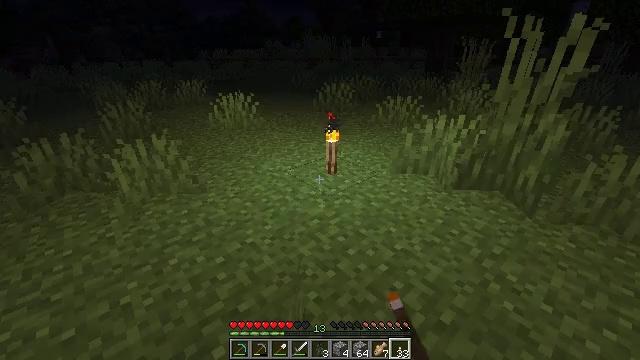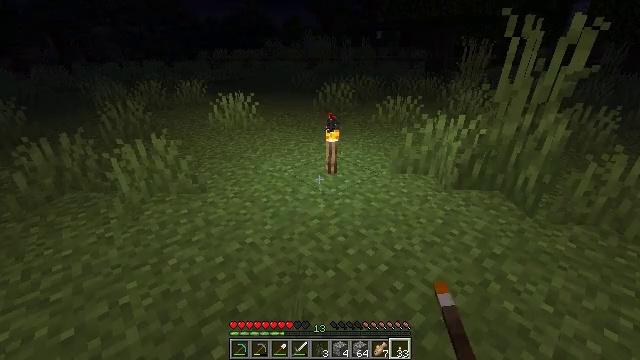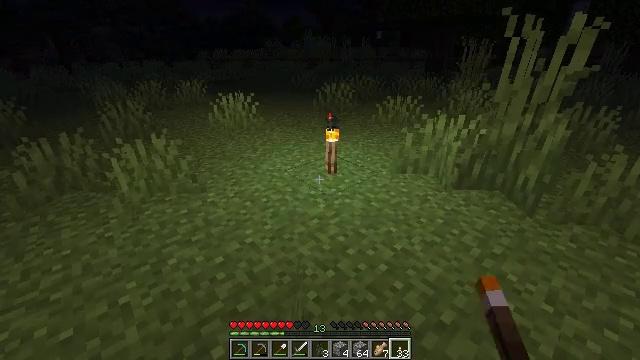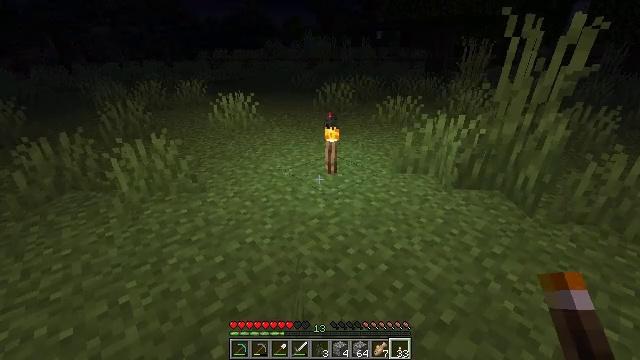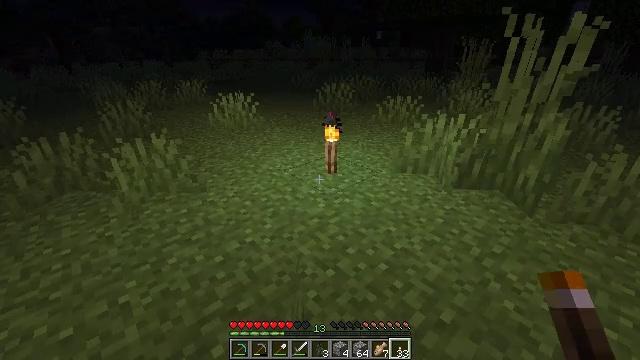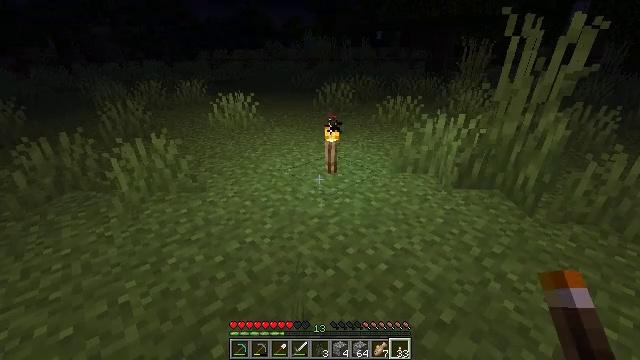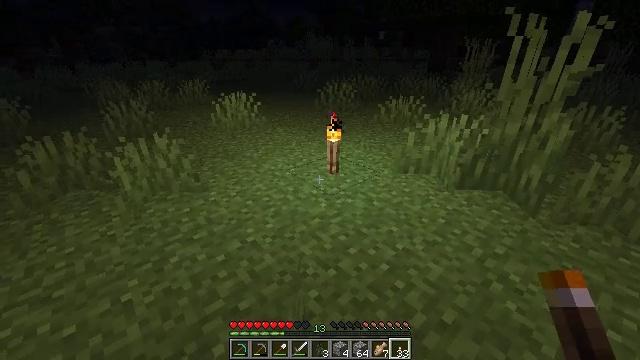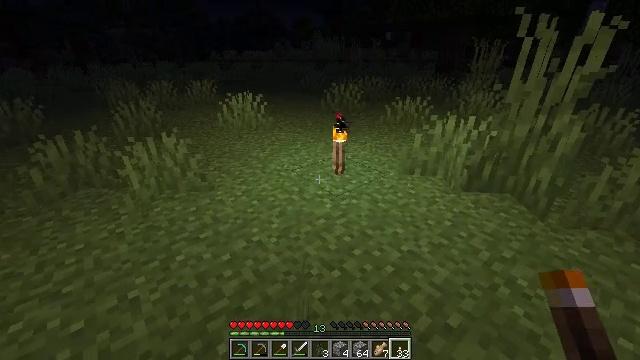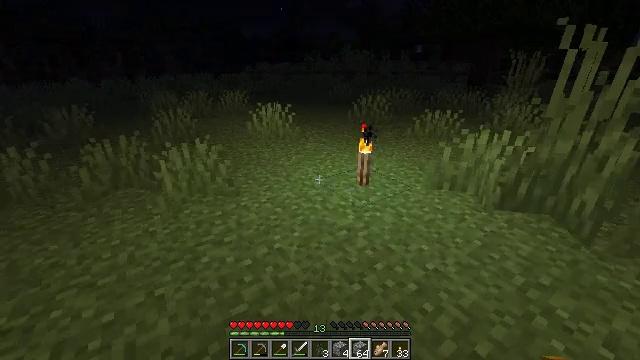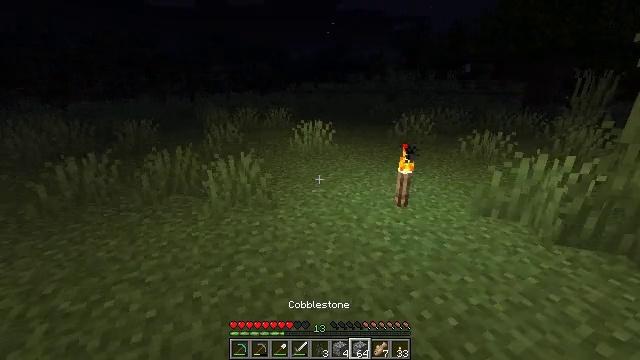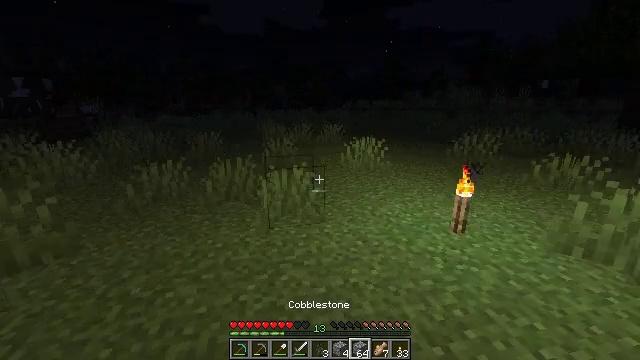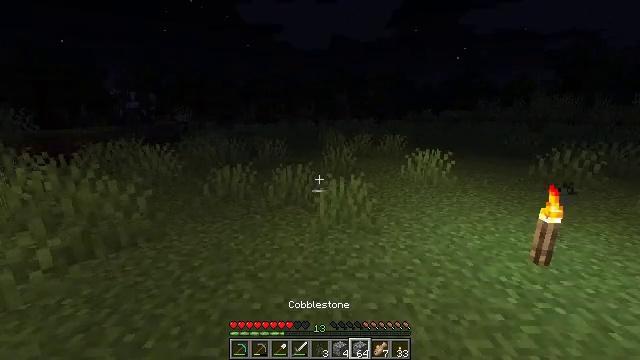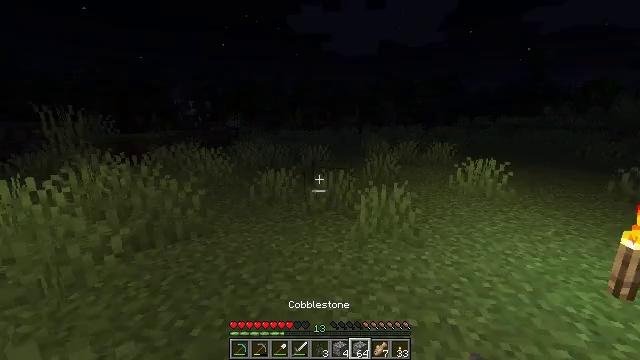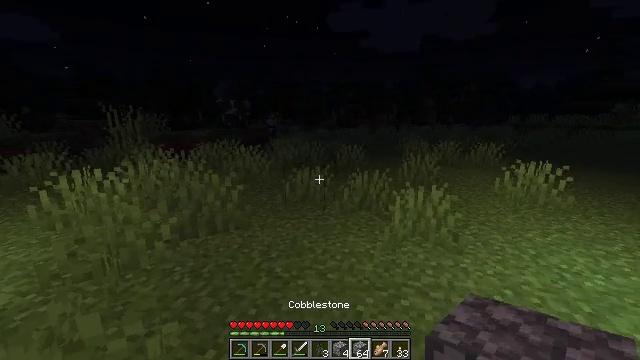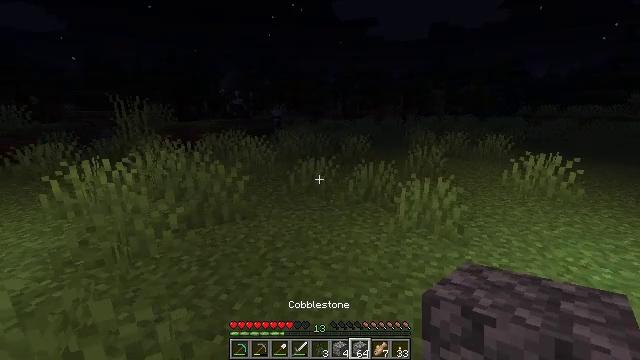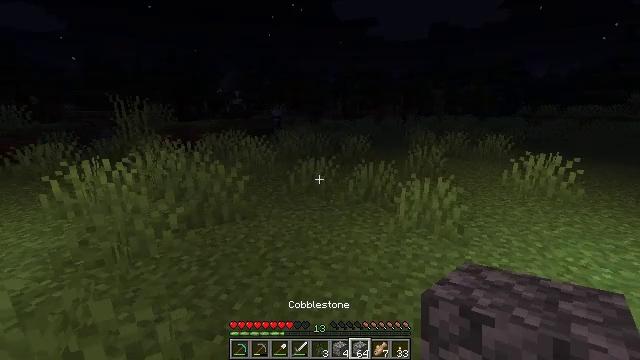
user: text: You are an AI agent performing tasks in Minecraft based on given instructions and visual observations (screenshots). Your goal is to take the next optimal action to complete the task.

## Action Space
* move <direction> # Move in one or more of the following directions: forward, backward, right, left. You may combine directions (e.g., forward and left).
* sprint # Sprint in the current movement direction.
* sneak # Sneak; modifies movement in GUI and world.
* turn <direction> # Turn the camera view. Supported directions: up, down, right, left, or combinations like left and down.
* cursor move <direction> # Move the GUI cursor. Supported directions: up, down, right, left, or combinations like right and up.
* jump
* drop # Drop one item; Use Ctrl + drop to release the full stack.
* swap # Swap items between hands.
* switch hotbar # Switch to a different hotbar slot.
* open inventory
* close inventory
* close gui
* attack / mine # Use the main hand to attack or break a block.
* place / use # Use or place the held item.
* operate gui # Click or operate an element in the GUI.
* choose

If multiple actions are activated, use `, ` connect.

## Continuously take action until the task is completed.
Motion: motion action
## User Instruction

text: Drop a crafting table.
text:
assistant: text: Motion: no_op
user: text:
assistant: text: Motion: no_op
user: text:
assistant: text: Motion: no_op
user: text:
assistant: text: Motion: no_op
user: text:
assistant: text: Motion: no_op
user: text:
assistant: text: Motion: no_op
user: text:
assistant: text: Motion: turn left
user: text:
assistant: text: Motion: turn left and up, switch to hotbar 7
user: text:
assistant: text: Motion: turn left and up, switch to hotbar 7
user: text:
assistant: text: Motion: turn left and up, switch to hotbar 7
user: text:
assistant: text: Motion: turn left and up, switch to hotbar 7
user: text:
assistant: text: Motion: turn left and up, switch to hotbar 7
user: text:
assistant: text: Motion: turn left
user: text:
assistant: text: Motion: turn left and down
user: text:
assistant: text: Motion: no_op
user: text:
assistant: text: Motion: no_op
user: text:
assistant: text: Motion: no_op
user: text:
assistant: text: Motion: no_op
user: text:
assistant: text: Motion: no_op
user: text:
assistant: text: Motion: no_op
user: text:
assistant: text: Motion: no_op
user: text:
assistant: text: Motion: no_op
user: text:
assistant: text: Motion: turn left
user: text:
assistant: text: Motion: turn left and down
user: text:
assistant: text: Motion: turn left and down
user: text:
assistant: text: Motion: turn left
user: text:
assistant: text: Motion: turn left
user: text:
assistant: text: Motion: no_op
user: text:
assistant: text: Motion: no_op
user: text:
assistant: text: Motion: no_op